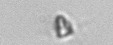
Label: Pyramimonas